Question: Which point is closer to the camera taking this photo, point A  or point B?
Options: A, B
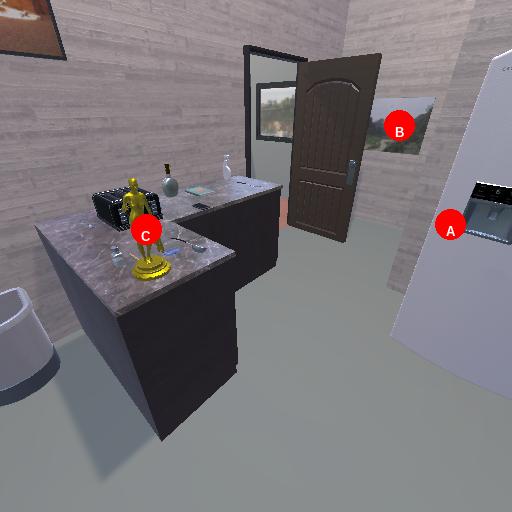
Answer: A